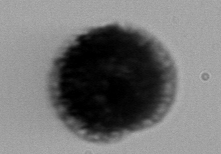
Label: Gonyaulax